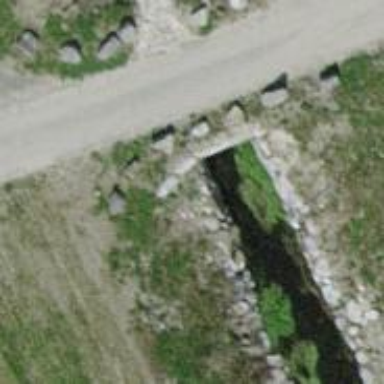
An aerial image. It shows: Ditch serving as waterway.